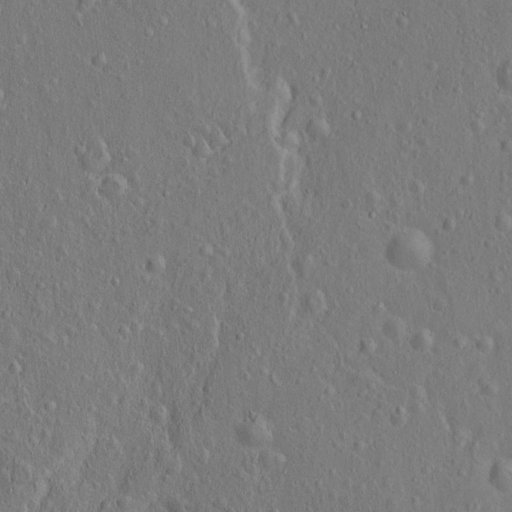
Objects detected: cone